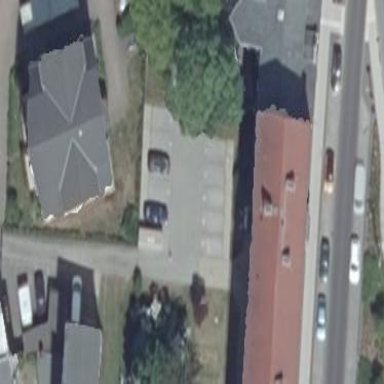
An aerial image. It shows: Parking area with sett surface.